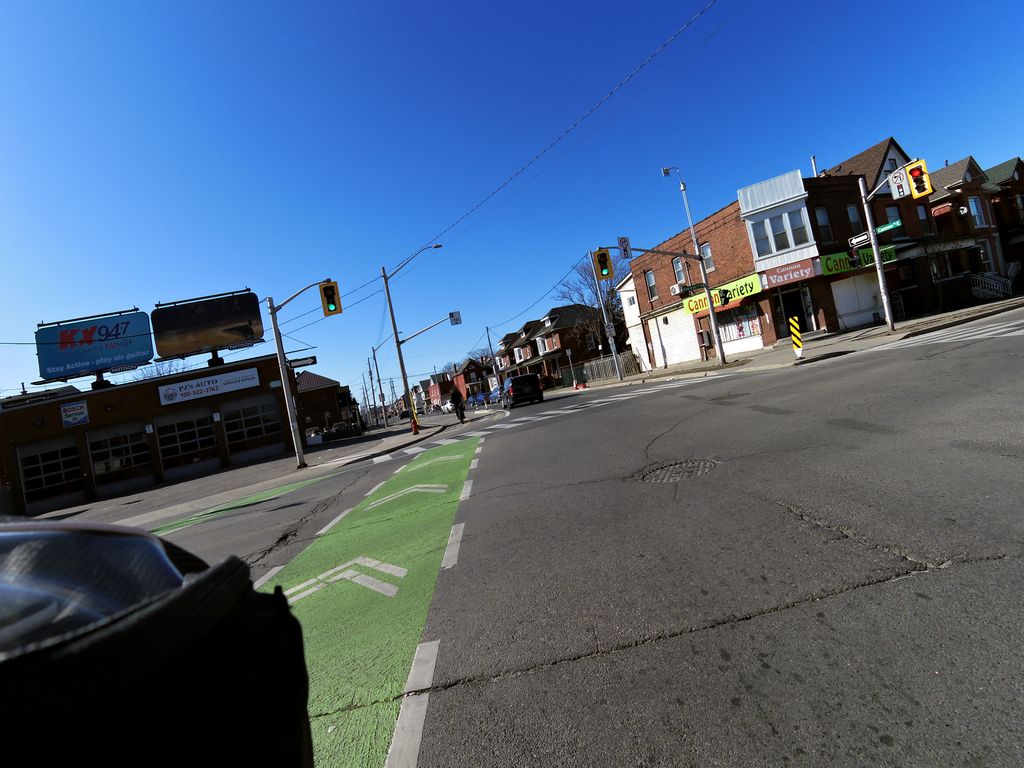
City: hamilton